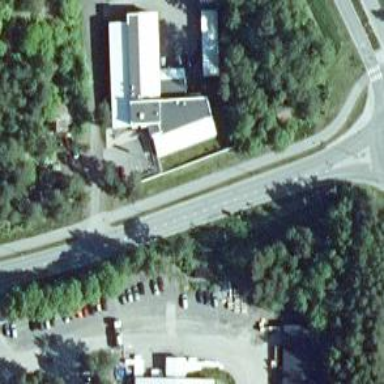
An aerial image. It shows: Office building.